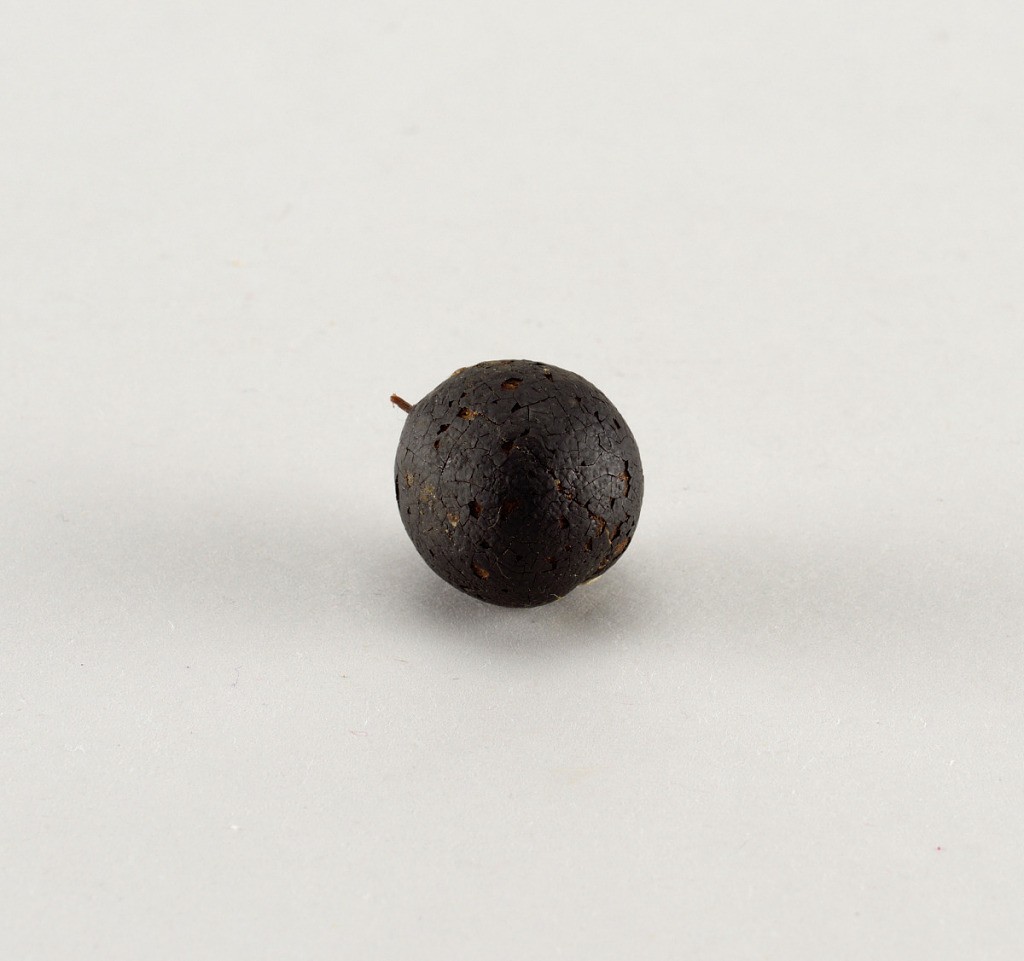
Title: Ornament
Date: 1850–99
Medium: Sugar
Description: Round purple plum.